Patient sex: M
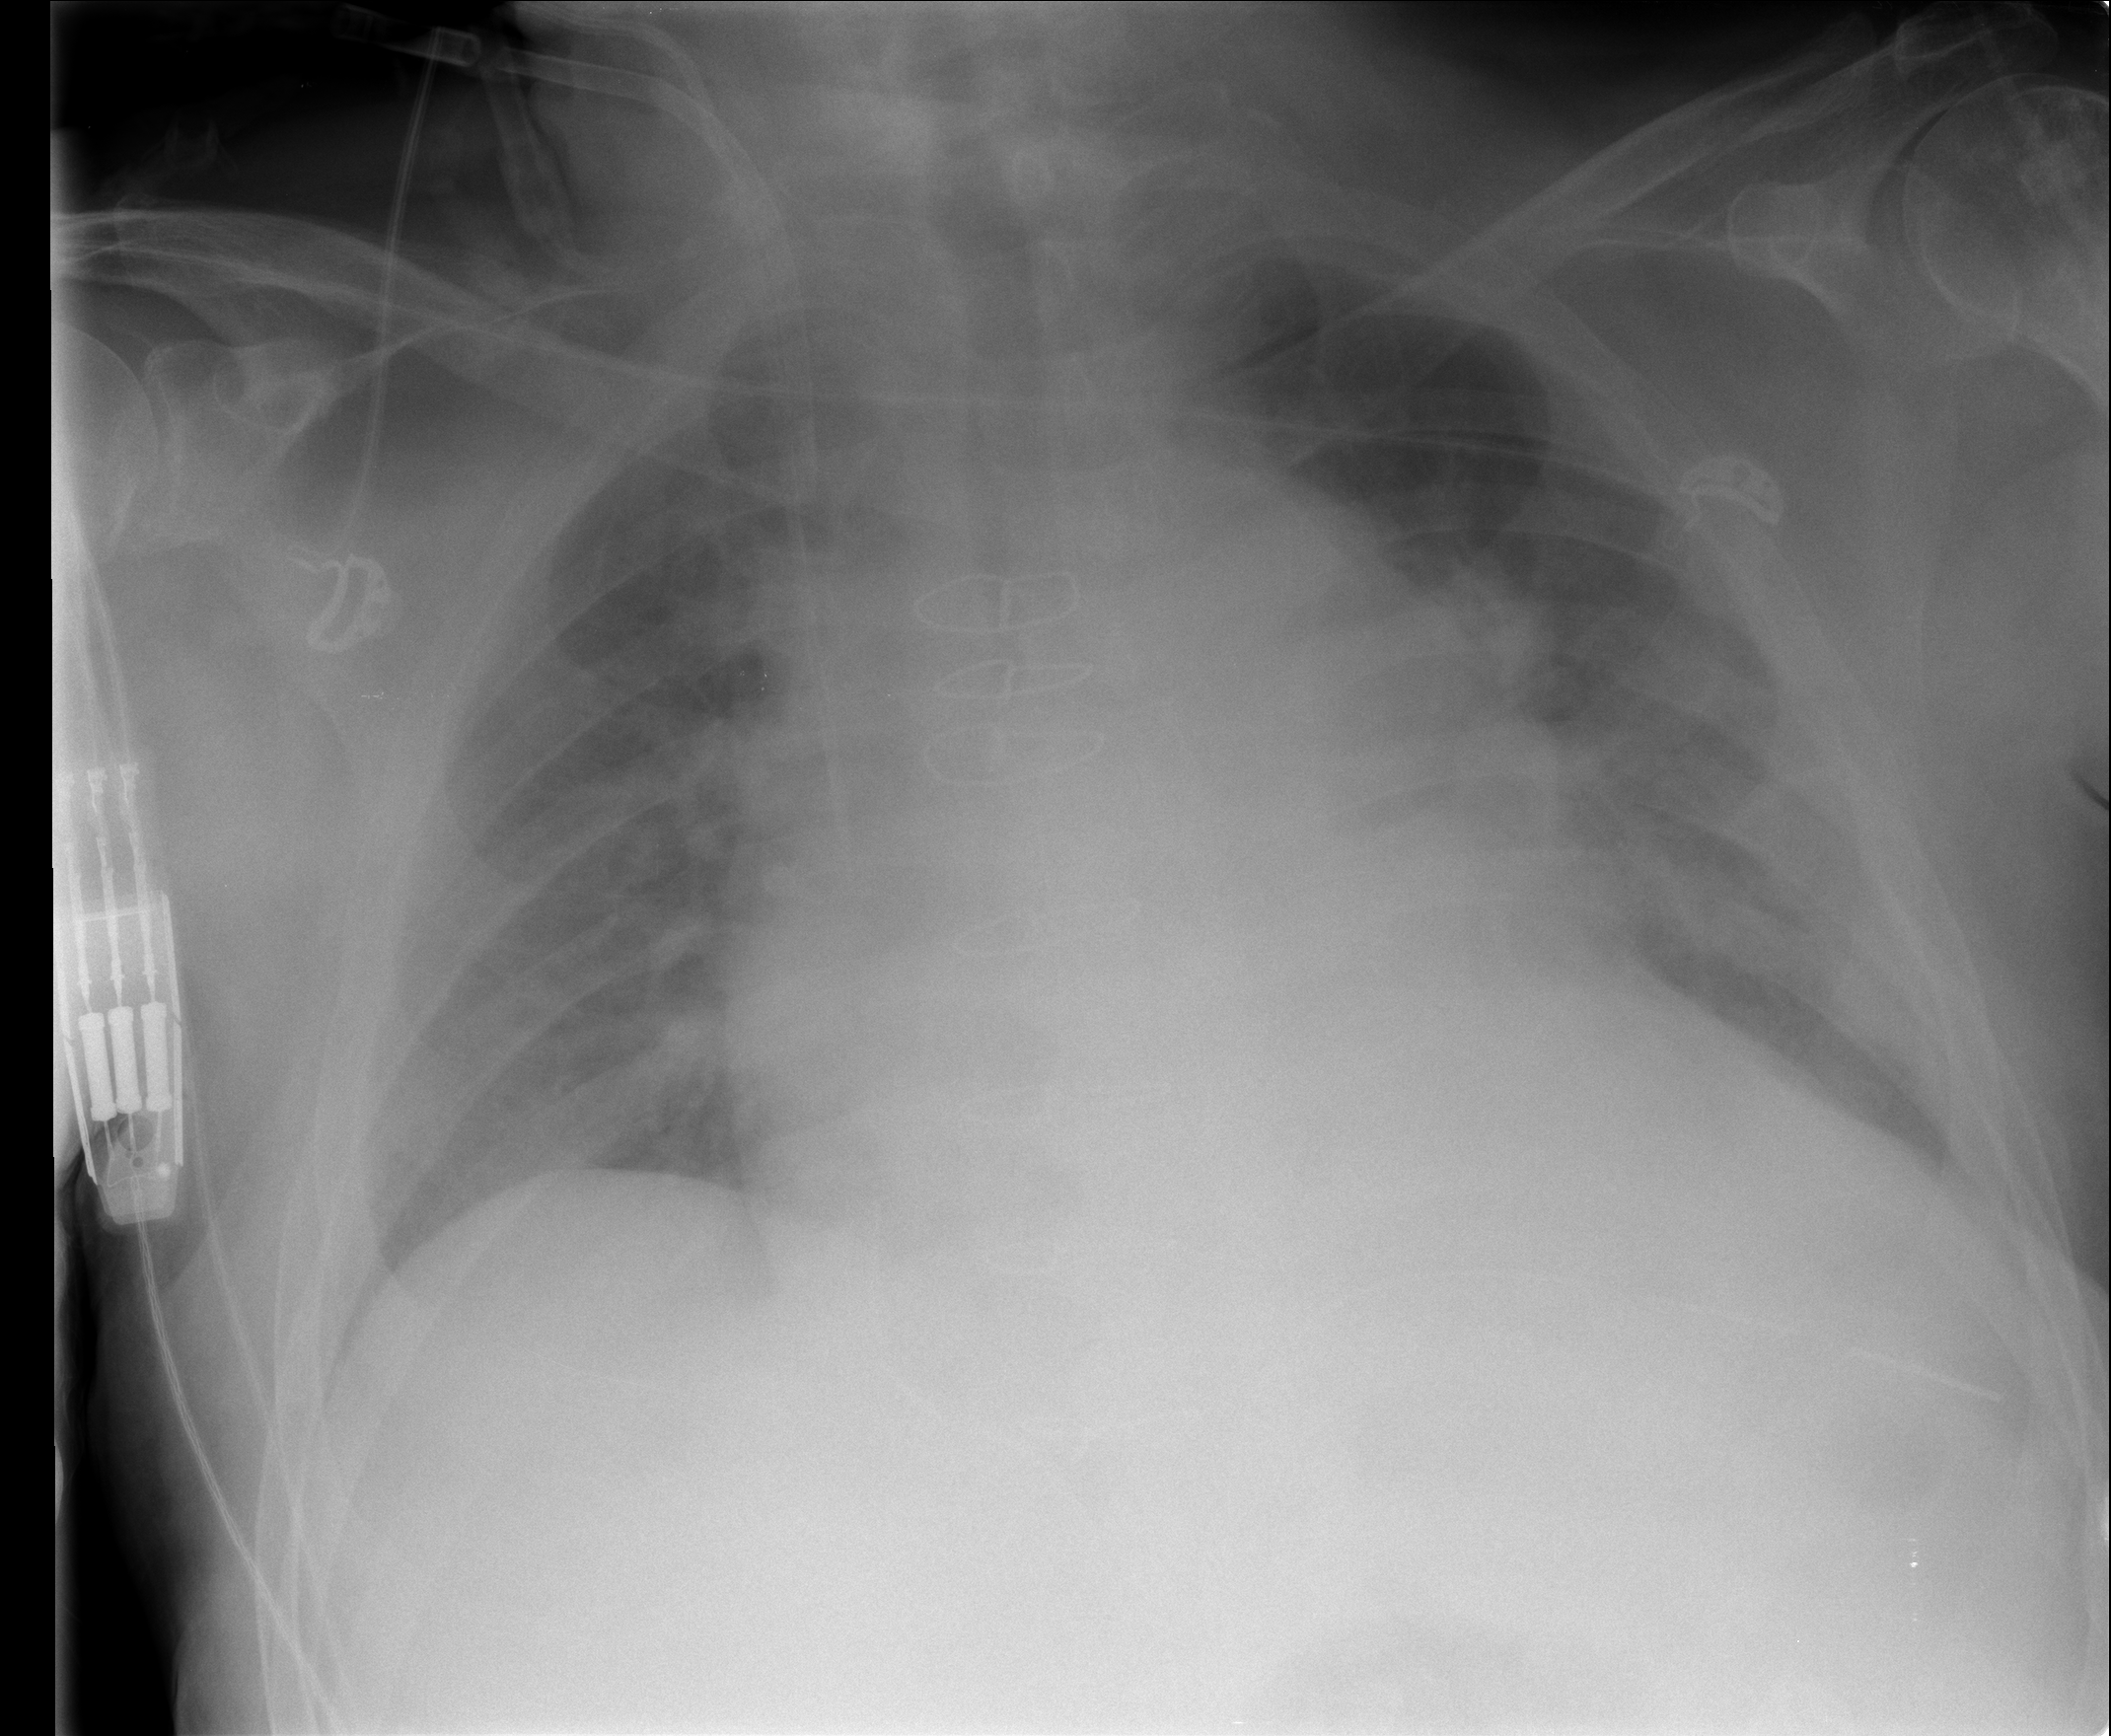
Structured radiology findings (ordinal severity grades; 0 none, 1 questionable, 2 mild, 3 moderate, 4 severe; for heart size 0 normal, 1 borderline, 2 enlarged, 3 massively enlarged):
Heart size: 2
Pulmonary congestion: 2
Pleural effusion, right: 0
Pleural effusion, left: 0
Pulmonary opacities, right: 1
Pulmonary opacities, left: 0
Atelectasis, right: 0
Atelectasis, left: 0